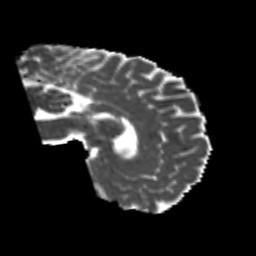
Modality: MD
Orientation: sagittal
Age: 25
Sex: male
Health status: healthy
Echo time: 0.074 s